Interaction volume radius: 5 \u00c5
Interaction volume height: 20 \u00c5
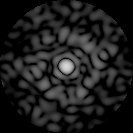
Disorder parameter: 0.8525